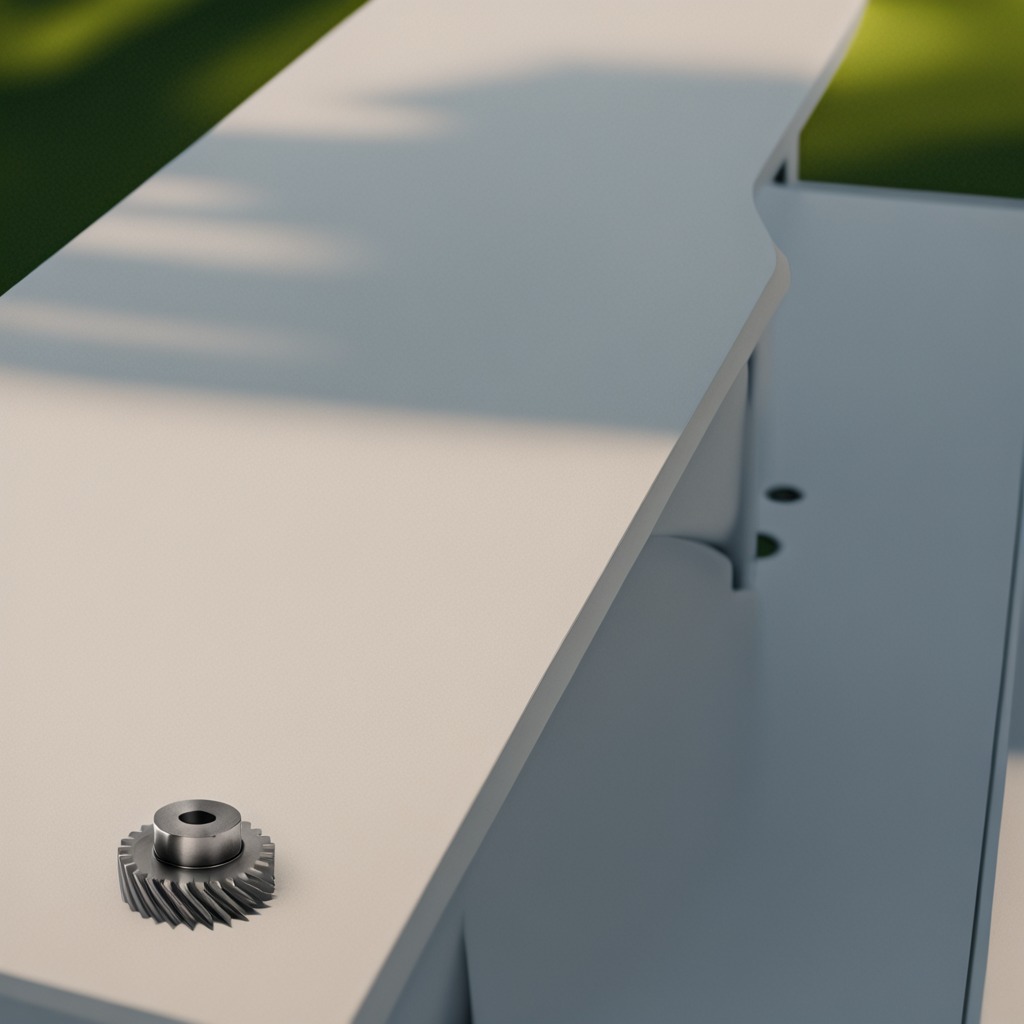
A steel gear with teeth is lying on a clean utility table in a temporary outdoor tool station afternoon light present textured surface